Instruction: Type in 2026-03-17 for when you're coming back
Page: home
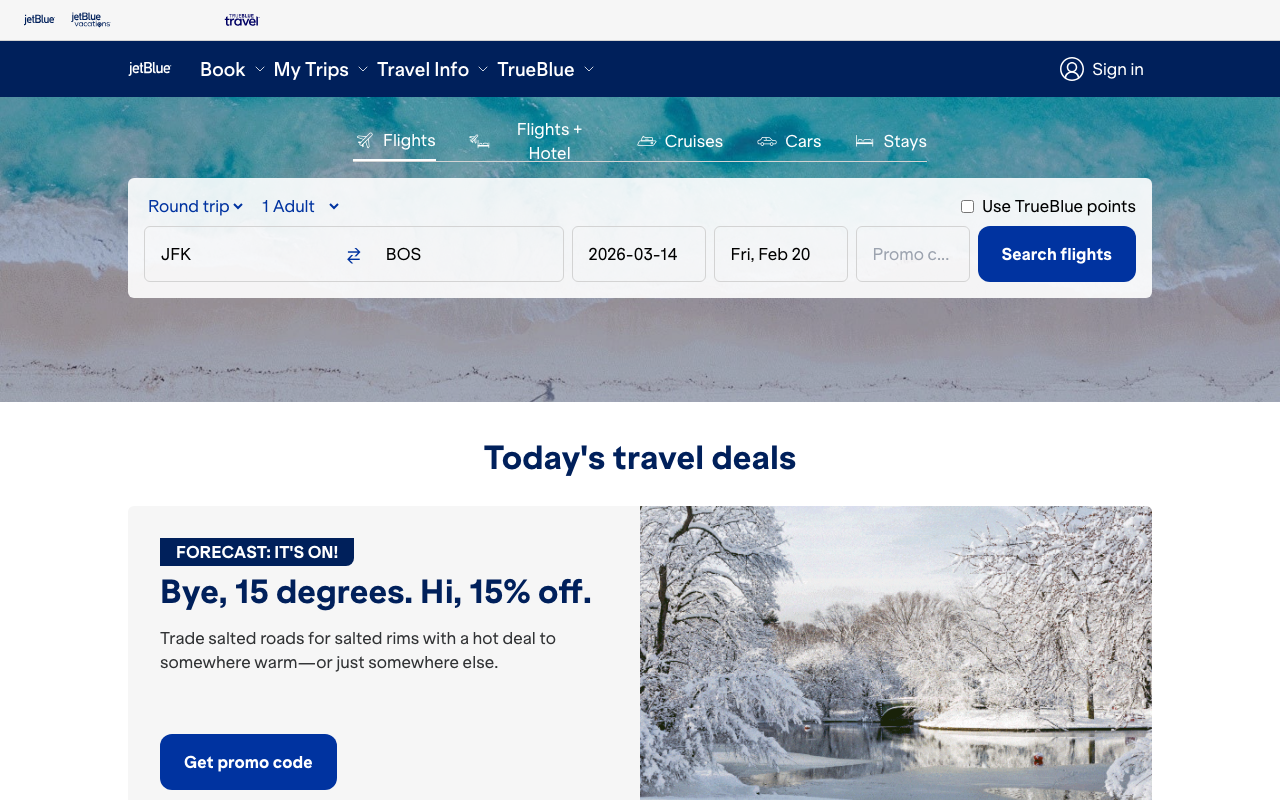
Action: type